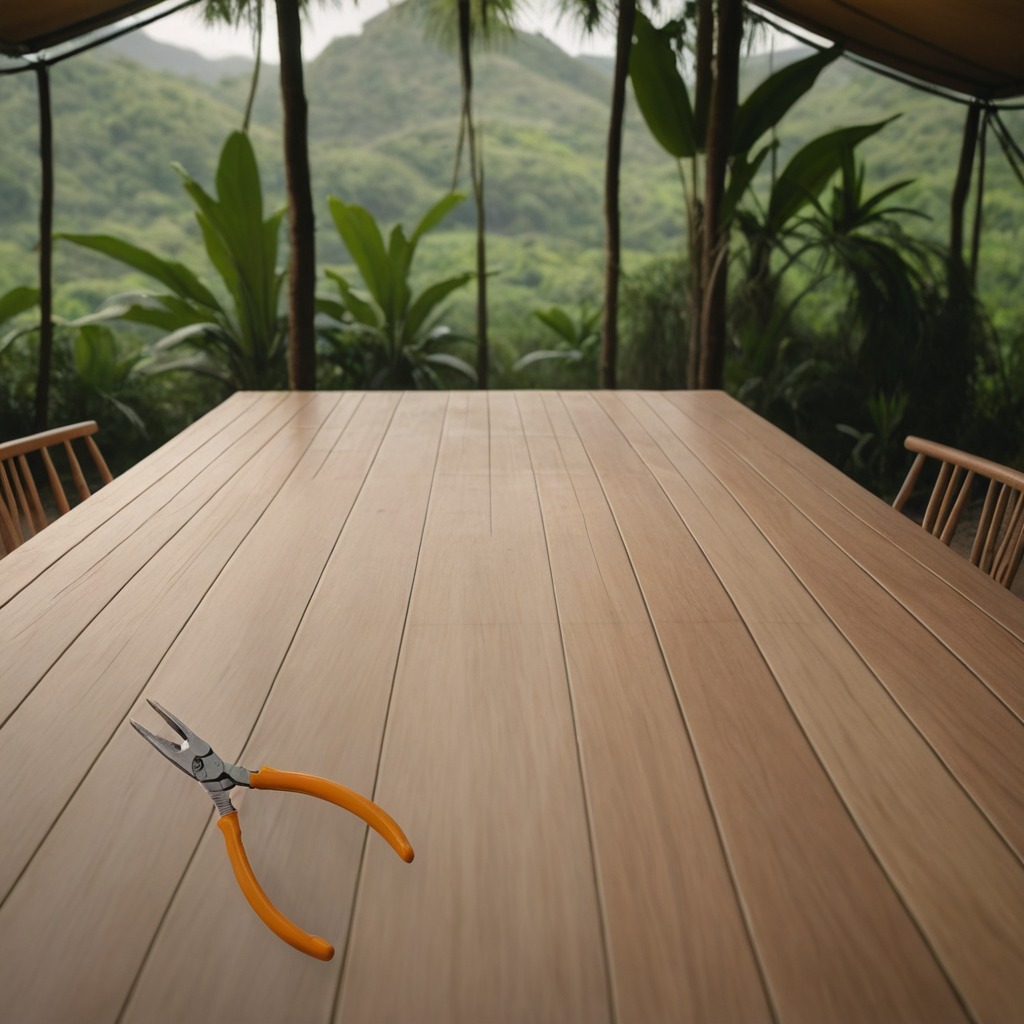
A plier is lying on the wooden table inside a jungle field workshop tent.